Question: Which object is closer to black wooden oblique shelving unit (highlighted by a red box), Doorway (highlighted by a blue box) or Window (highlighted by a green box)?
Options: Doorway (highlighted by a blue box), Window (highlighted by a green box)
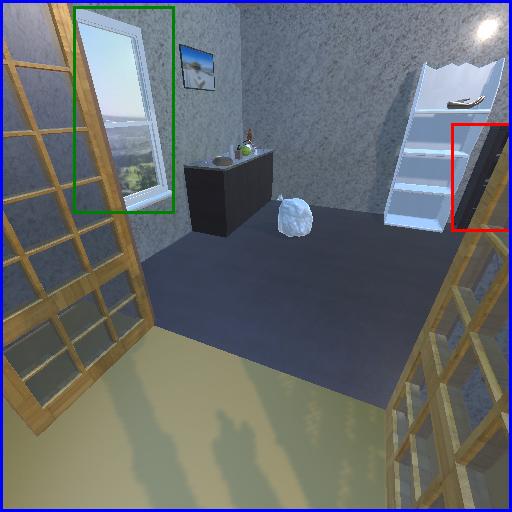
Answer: Doorway (highlighted by a blue box)